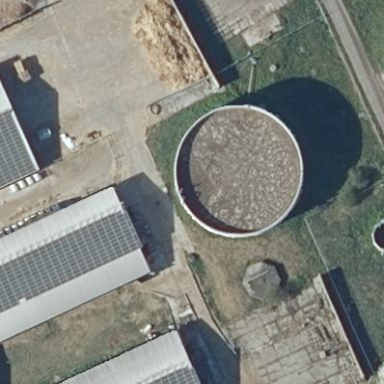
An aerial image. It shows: Storage tank that is man-made.